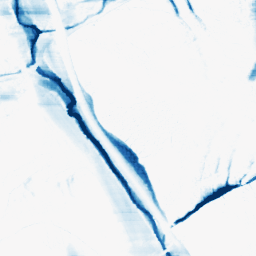
Category: morphological
Decomposition family: morphological_ellipse
Decomposition parameters: operation: closing
width: 5
height: 50
Upsampling method: sinc_blackman
Upsampling parameters: scale: 4
kernel_size: 8
Upsampling scale: 4